Interaction volume radius: 10 \u00c5
Interaction volume height: 15 \u00c5
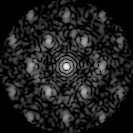
Disorder parameter: 0.5804